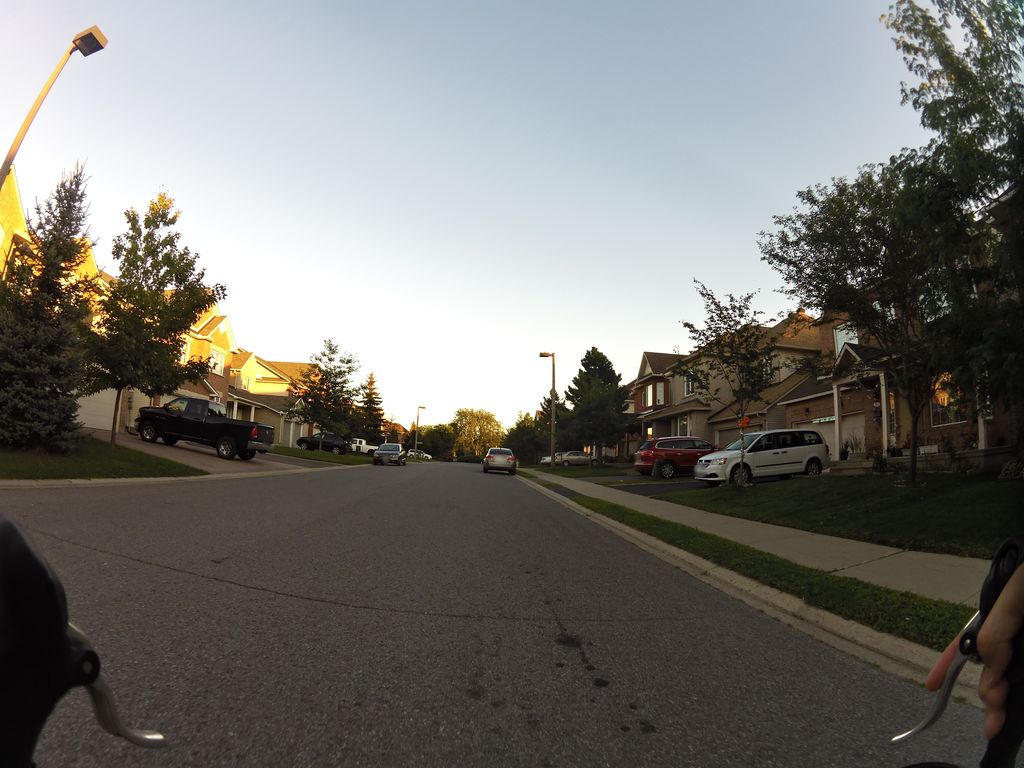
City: ottawa-gatineau